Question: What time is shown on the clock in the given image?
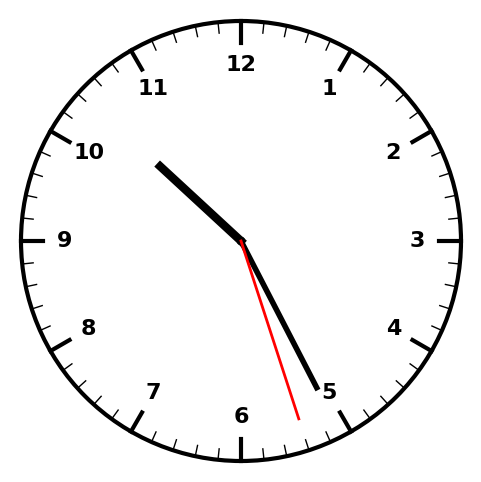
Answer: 10:25:27